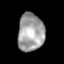
Tissue: lung
Cell type: Others
Senescence score: 0.2267
Nuclear area (px): 961
Mean DAPI intensity: 162.776